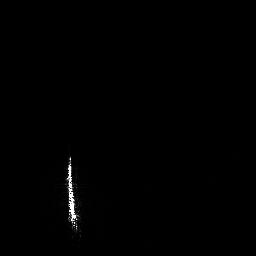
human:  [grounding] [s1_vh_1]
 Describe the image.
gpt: In the satellite image, there is  <ref>1 medium ship </ref> <box>[[23, 59, 31, 92, 0]]</box> located at bottom left.